Question: I was wondering How one can achieve following button style where text resides underneath of image in JavaFx?
I tried a lot but all in vain. Any help would be appreciated.

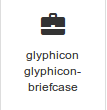
Answer: The key is the 'contentDisplay' property, set it to "TOP".
With fxml:
'''
<Button contentDisplay="TOP" layoutX="101.0" layoutY="51.0" mnemonicParsing="false" text="Button">
<graphic>
<ImageView mouseTransparent="true" pickOnBounds="true" preserveRatio="true">

<Image url="@image.png" preserveRatio="false" smooth="false" />

</ImageView>
</graphic>
</Button>
'''
Or CSS:
'''
.your-selector {
-fx-content-display: top;
}
'''
Check the CSS reference <URL>.